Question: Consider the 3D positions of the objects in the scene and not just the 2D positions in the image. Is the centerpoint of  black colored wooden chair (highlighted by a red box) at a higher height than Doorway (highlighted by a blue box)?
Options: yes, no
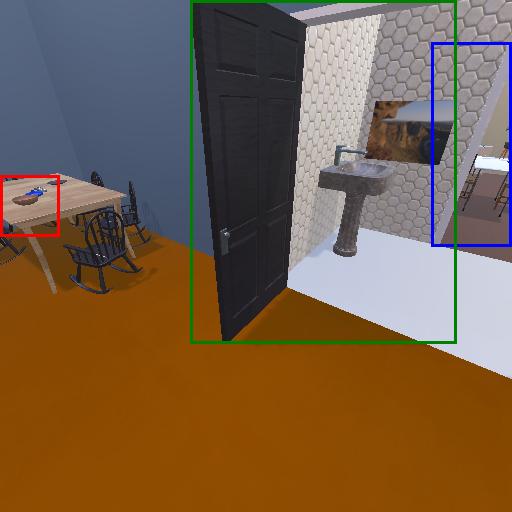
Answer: yes